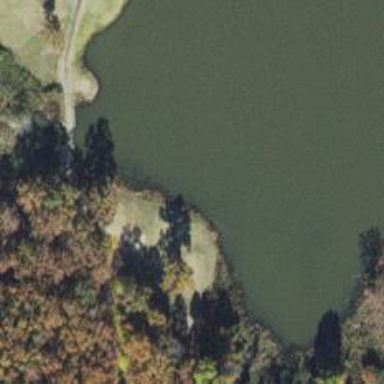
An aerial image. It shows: Path for both roads and golfers.